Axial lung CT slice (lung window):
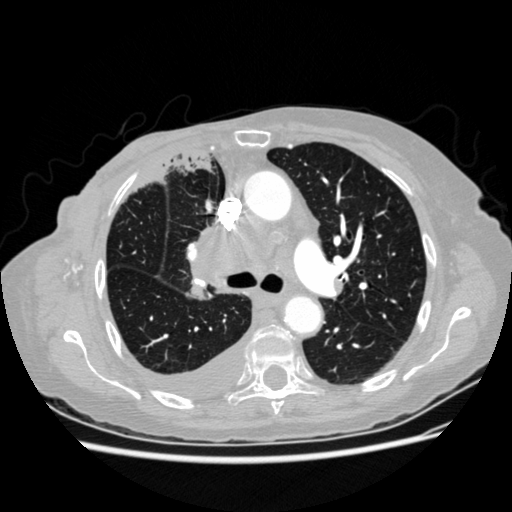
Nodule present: no